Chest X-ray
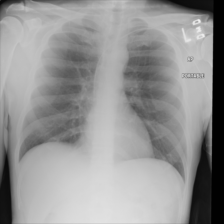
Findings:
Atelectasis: negative
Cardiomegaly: negative
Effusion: negative
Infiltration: negative
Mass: negative
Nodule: negative
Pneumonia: negative
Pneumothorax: negative
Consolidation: negative
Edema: negative
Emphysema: negative
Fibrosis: negative
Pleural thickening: negative
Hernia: negative